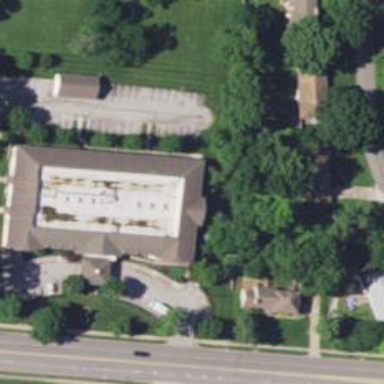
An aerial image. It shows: Nursing home building.